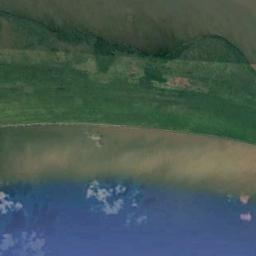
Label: beach